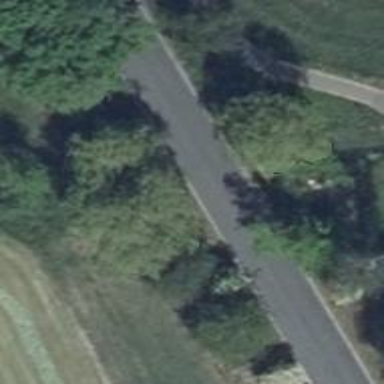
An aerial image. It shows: Tertiary road with asphalt surface that goes over bridge.